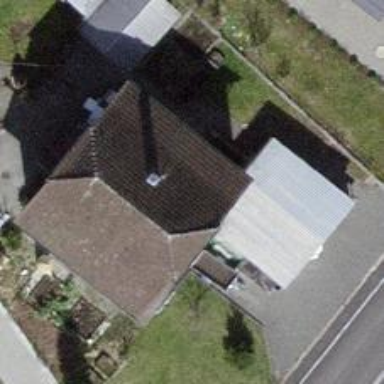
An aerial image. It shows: Garage building.